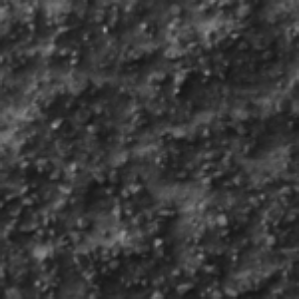
Label: frost